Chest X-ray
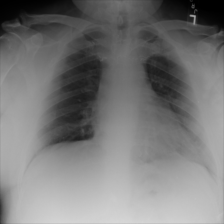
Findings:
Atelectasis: negative
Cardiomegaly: negative
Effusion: negative
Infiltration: negative
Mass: negative
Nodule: negative
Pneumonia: negative
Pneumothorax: negative
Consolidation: negative
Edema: negative
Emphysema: negative
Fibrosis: negative
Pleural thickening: negative
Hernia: negative